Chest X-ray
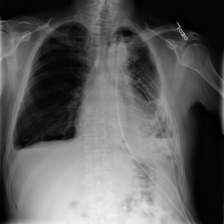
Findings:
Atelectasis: negative
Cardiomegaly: negative
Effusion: positive
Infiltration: negative
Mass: negative
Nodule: negative
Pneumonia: negative
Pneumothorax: positive
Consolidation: negative
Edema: negative
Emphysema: negative
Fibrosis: negative
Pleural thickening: negative
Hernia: negative